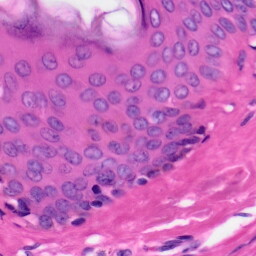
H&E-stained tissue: Skin